Aerial crown-view tile of a tropical tree (Barro Colorado Island, Panama), acquired 20250512:
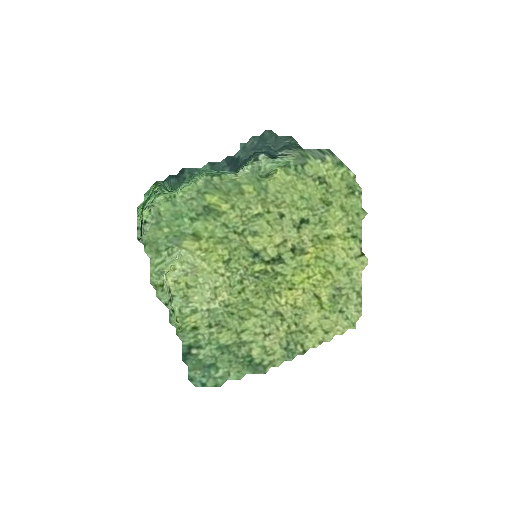
Species: Apeiba membranacea
GBIF accepted scientific name: Apeiba membranacea
Crown area: 61.415 m²